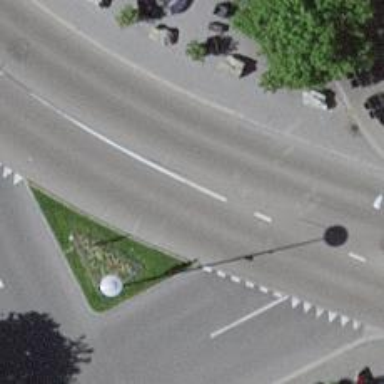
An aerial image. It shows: Primary highway with asphalt surface. There is sidewalk on the left side.